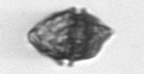
Label: Kryptoperidinium_triquetrum